Chest X-ray. View position: PA
Patient age: 37
Patient sex: M
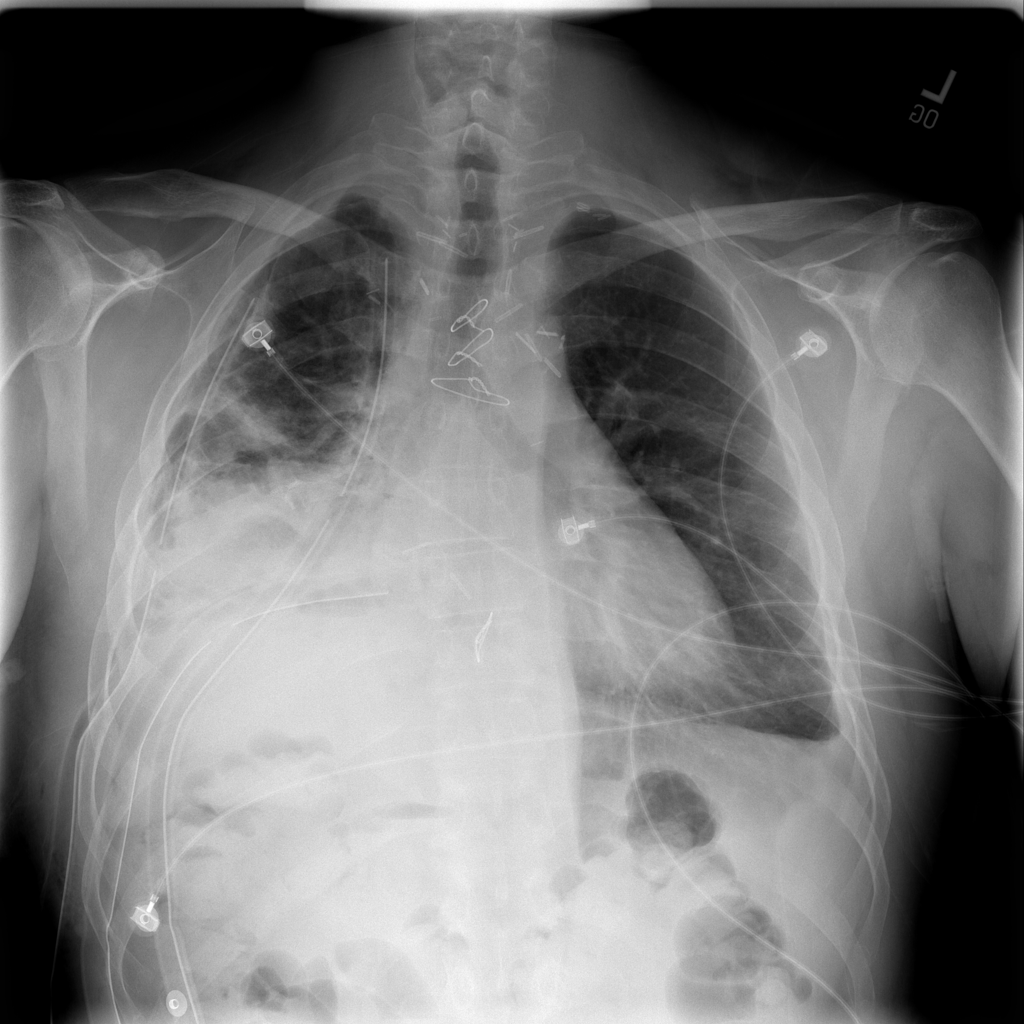
Finding: Pneumothorax